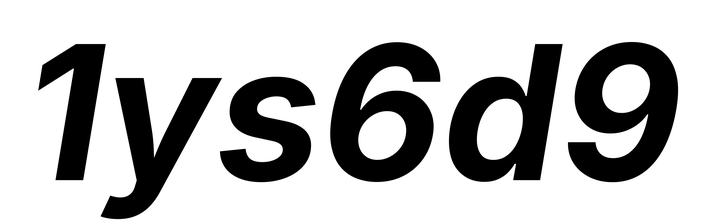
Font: Inter-Italic_Bold_Italic